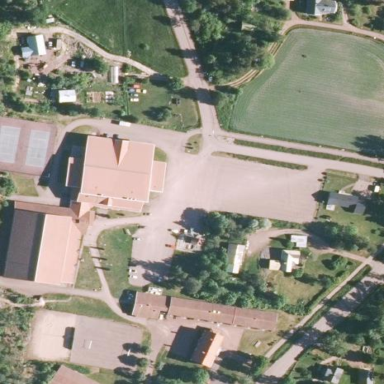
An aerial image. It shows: Sports center with multiple sports facilities on the leisure land.